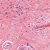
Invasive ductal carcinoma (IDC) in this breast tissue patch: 0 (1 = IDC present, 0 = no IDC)